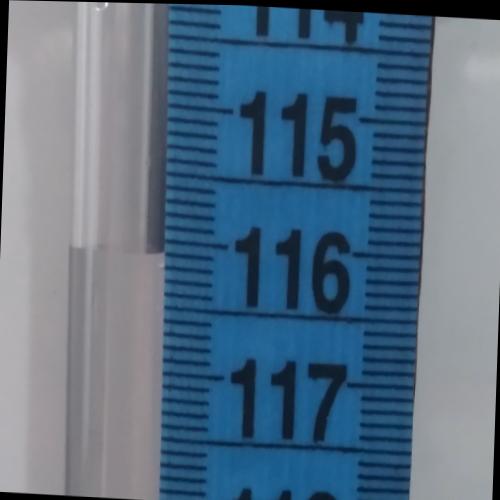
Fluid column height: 116.1 cm